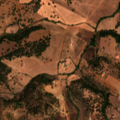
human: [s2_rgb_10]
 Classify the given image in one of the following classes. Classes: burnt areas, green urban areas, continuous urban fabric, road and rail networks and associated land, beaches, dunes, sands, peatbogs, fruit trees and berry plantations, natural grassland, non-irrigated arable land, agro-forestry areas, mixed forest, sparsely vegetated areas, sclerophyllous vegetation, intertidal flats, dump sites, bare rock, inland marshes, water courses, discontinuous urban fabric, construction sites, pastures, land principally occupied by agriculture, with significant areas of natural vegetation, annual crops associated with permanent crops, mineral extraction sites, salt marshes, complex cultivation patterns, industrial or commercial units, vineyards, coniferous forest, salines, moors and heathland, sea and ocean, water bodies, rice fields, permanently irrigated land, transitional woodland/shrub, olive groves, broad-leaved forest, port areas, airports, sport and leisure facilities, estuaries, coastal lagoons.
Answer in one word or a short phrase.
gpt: non-irrigated arable land, agro-forestry areas, broad-leaved forest, transitional woodland/shrub